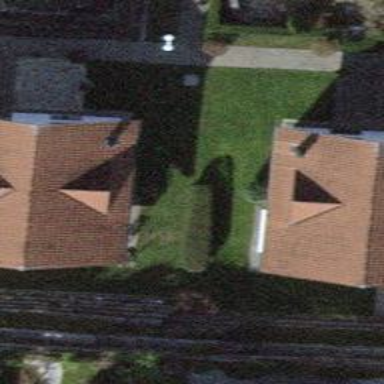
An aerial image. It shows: Semidetached house.